Question: I want to make a post call with the following code:
'''
function addWorkout() {
// url for workouts
$url = "https://jawbone.com/nudge/api/v.1.1/users/@me/workouts";
// set data to send
$data = http_build_query(array(
'time_created' => intval($_GET['starttime']),
'time_completed' => intval($_GET['endtime']),
'sub_type' => intval($_GET['sport']),
'calories' => intval($_GET['calories']),
));
var_dump($data);
$options = array(
'http' => array(
"header" => "Content-Type: Authorization: Bearer {$_COOKIE['access_token']}
",
'method' => 'POST',
'content' => $data
),
);
var_dump($options);
$context = stream_context_create($options);
$result = file_get_contents($url, false, $context);
var_dump($result);
'''
}
However it doesn't successfully make the post call. The following message appears:
'''
Warning: file_get_contents(https://...@me/workouts): failed to open stream: HTTP request failed! HTTP/1.1 404 Not Found in C:\wamp\www\FitnessWebApp\.idea\html\sport.php on line 90
Call Stack
# Time Memory Function Location
1 0.0006 280568 {main}( ) ..\sport.php:0
2 1.2201 293408 addWorkout( ) ..\sport.php:19
3 1.2204 296272 file_get_contents ( ) ..\sport.php:90
'''
var_dump of $data:
'''
string 'time_created=<PHONE>&time_completed=<PHONE>&sub_type=1&calories=333' (length=73)
'''
var_dump of $options:
'''
array (size=1)
'http' =>
array (size=3)
'header' => string 'Content-Type: Authorization: Bearer ...
' (length=166)
'method' => string 'POST' (length=4)
'content' => string 'time_created=<PHONE>&time_completed=<PHONE>&sub_type=1&calories=333' (length=73)
'''
API documentation shows the following example:
'''
POST https://jawbone.com/nudge/api/v.1.1/users/@me/workouts HTTP/1.1
Host: jawbone.com
time_created=<PHONE>&time_completed=<PHONE>&sub_type=3&calories=115
'''
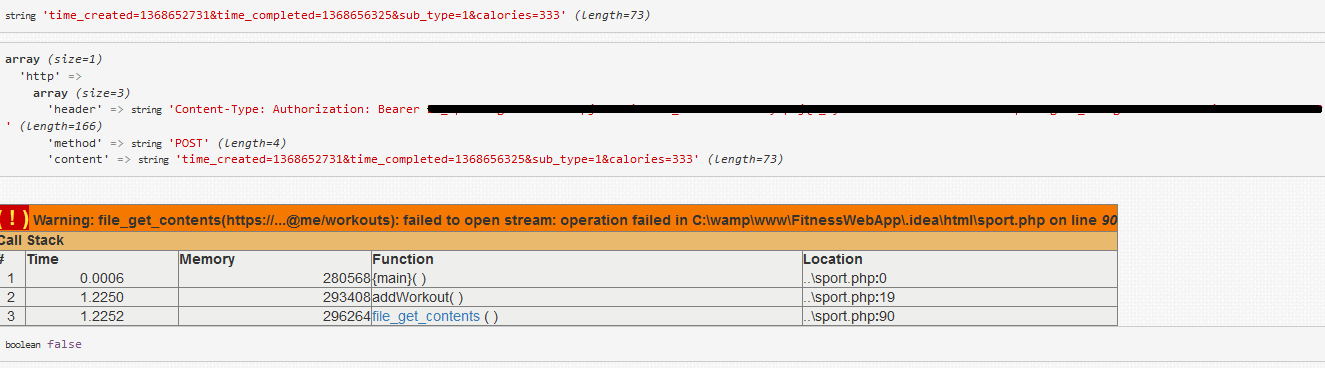
Answer: Ok, you want to do a POST request with file_get_contents.
I think the error is in this line:
''"header" => "Content-Type: Authorization: Bearer {$_COOKIE['access_token']}
"'
There are two elements here 'Content-Type' and 'Authorization'.
I suggest to alter this into:
'''
$options = array(
'http' => array(
"header" => [
"Authorization: Bearer " . $_COOKIE['access_token'],
"Content-Type: application/x-www-form-urlencoded"],
'method' => 'POST',
'content' => $data
),
);
'''
I don't know if 'Content-Type' is correct, normally API's use '"Content-Type: application/json"'
Or just leave it away.